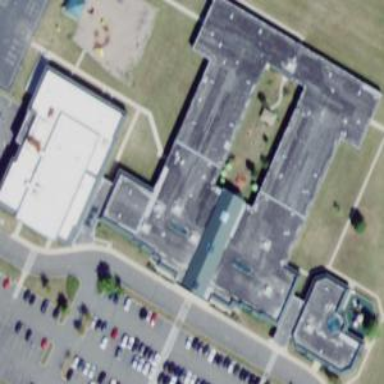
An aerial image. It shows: School building.